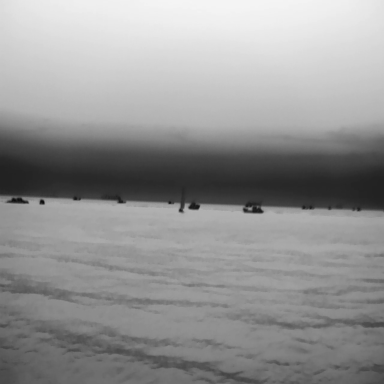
There is a sailboat in the infrared image.